Question: I'm working on a side scroller, and for the enemy I'm making a turret. I'm trying to make the turret aim at the player but I cant seem to get it right. Below is a rough sketch of what I want to achieve:

I want the barrel (dark blue), to aim/rotate to its pointing at the player.
I have uploaded a YouTube video of my scene:
<URL>
This is what I have so far (loop):
'''
function enterFrameHandler(e : Event) : void{
_turretBarrel.rotation = Math.atan2(enTarget.x, enTarget.y) * 180/Math.PI;
}
'''
What this does is only rotate the barrel when I jump, and the barrel isn't even aiming at the player, also the barrel doesn't change rotation when I walk on the other side of the turret.
My enTarget.x is always central to the stage and the scene (including the turret) moves around the player left and right (x)... Only the enTarget.y moves (jump/high platform).
I'm slightly new to Flash and ActionScript. If anyone could help me out, or point me in the right direction then that would be great.
Thanks
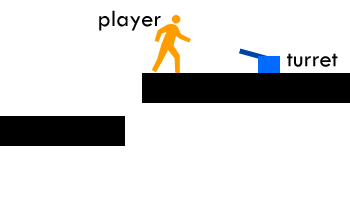
Answer: 1) Make sure you got the right numbers and the position of the avatar and the turret are in the same coordinate space. A simple trace of each would do. In this case you probably want the world (relative to stage) position of both clips. Make sure they make sense compared to top left corner of the screen (0, 0).
2) Remember that _turretBarrel.rotation is a rotation that ranges from -180 to 180 so this would need to be taken into consideration when calculating angles.
3) Make sure you use the corresponding degrees/radians where appropriate.
4) force focus on avatar, run the game and see if the bounds looks ok. Then do the same thing with the turret.
Another good thing in general for debugging purposes is to setup some kind of debug graphics. i.e. draw a line of what you think is the direction vector to verify your numbers and calculations.
On a side note:
This is what the majority of programming is; Debugging. Assume nothing but hard facts, get your numbers from the debugger (probably quicker), or trace output. If you're still using the horrible flash professional IDE. I would really recommend getting one with a proper debugger like FlashDevelop (free) or Flash Builder (commercial)